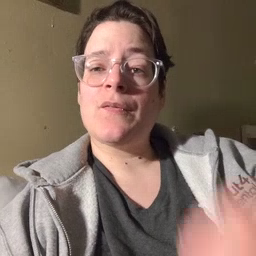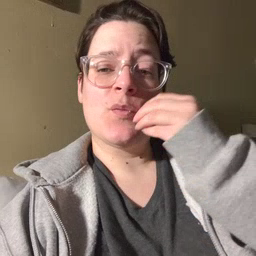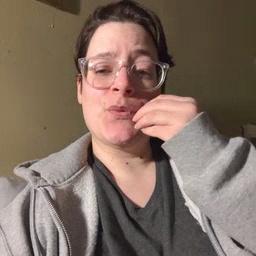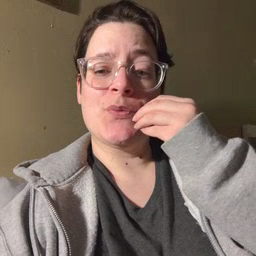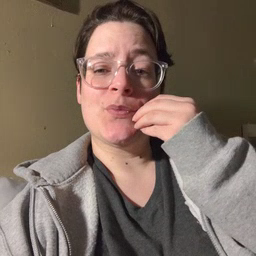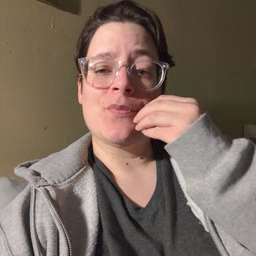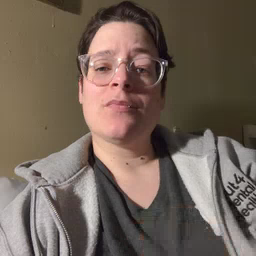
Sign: food